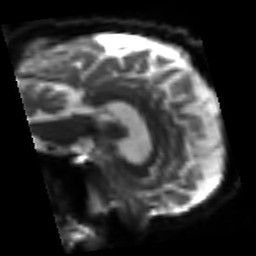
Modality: sbref
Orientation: sagittal
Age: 47
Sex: male
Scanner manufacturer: siemens
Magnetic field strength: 3 T
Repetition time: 3.2 s
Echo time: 0.081 s